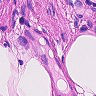
Metastatic tissue present: no